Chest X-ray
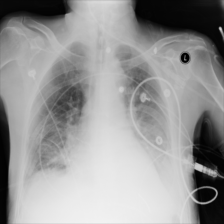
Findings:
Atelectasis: negative
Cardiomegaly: negative
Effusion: negative
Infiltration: positive
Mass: negative
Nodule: negative
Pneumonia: negative
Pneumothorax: negative
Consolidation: positive
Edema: negative
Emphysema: negative
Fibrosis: negative
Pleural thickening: negative
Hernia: negative